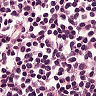
Metastatic tissue present: no